Field crop: maize
Growth stage: 1
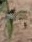
Species: atriplex